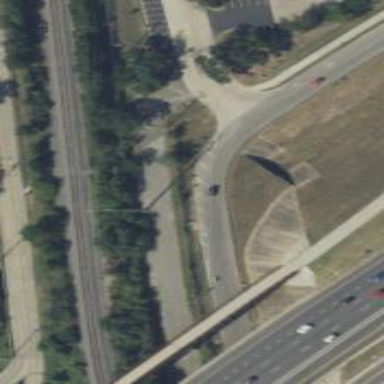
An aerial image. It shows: Secondary road with frontage access.